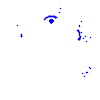
Particle: pion